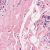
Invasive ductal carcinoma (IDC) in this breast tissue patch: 0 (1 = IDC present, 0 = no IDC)